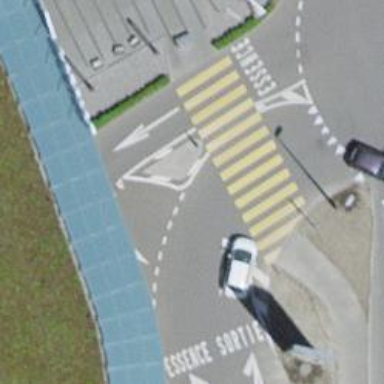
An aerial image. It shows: Marked crossing on the road.